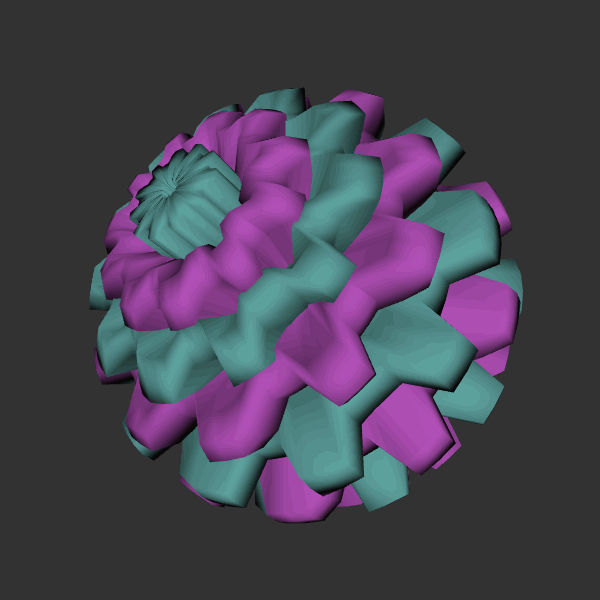
Background: dark